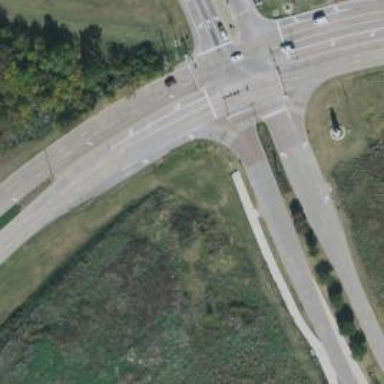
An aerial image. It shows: Secondary link road.